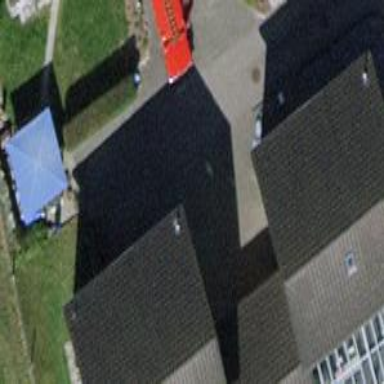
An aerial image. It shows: Detached building with gabled roof.